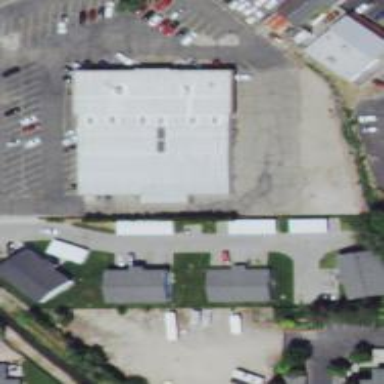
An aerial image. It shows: Building housing bowling alley.